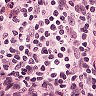
Metastatic tissue present: no